Question: I'm trying to convert a color image from rgb to hsv (make changes) then back to rgb. As a test I made this code just to test how to go from rgb to hsv back to rgb but when I view the image it just shows up as black. What am I missing?
*PS I'm using octave 3.8.1 which works like matlab
'''
Here are the octave 3.8.1 packages I have loaded:
>>> pkg list
Package Name | Version | Installation directory
--------------+---------+-----------------------
control *| 2.6.2 | /usr/share/octave/packages/control-2.6.2
general *| 1.3.4 | /usr/share/octave/packages/general-1.3.4
geometry *| 1.7.0 | /usr/share/octave/packages/geometry-1.7.0
parallel *| 2.2.0 | /usr/share/octave/packages/parallel-2.2.0
signal *| 1.2.2 | /usr/share/octave/packages/signal-1.2.2
specfun *| 1.1.0 | /usr/share/octave/packages/specfun-1.1.0
'''
test code below:
'''
f=imread('/tmp/bump.jpg'); %color image
%Hue - Saturation - Value
f_rgb2hsv=rgb2hsv(f); %convert image to HSV double
f_hsv2rgb=hsv2rgb(f_rgb2hsv);%convert to RGB double
f_to_image=uint8(f_hsv2rgb); %convert to uint8 to see image
imshow(f_to_image);
'''

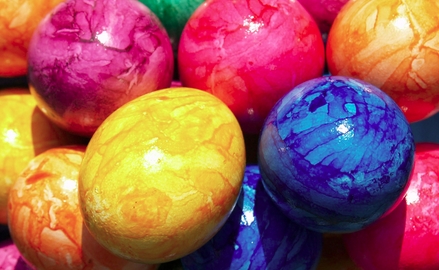
Answer: 'double' images have values in range [0,1] (float), 'uint8' images in range '[0,2^8-1]' (only integers). Using 'uint8' you simply convert your values between 0 and 1 to 0 and 1 which is black or nearly black.
Use 'im2uint8' or 'im2double' to convert images, these functions automatically rescale your values to the appropriate range.